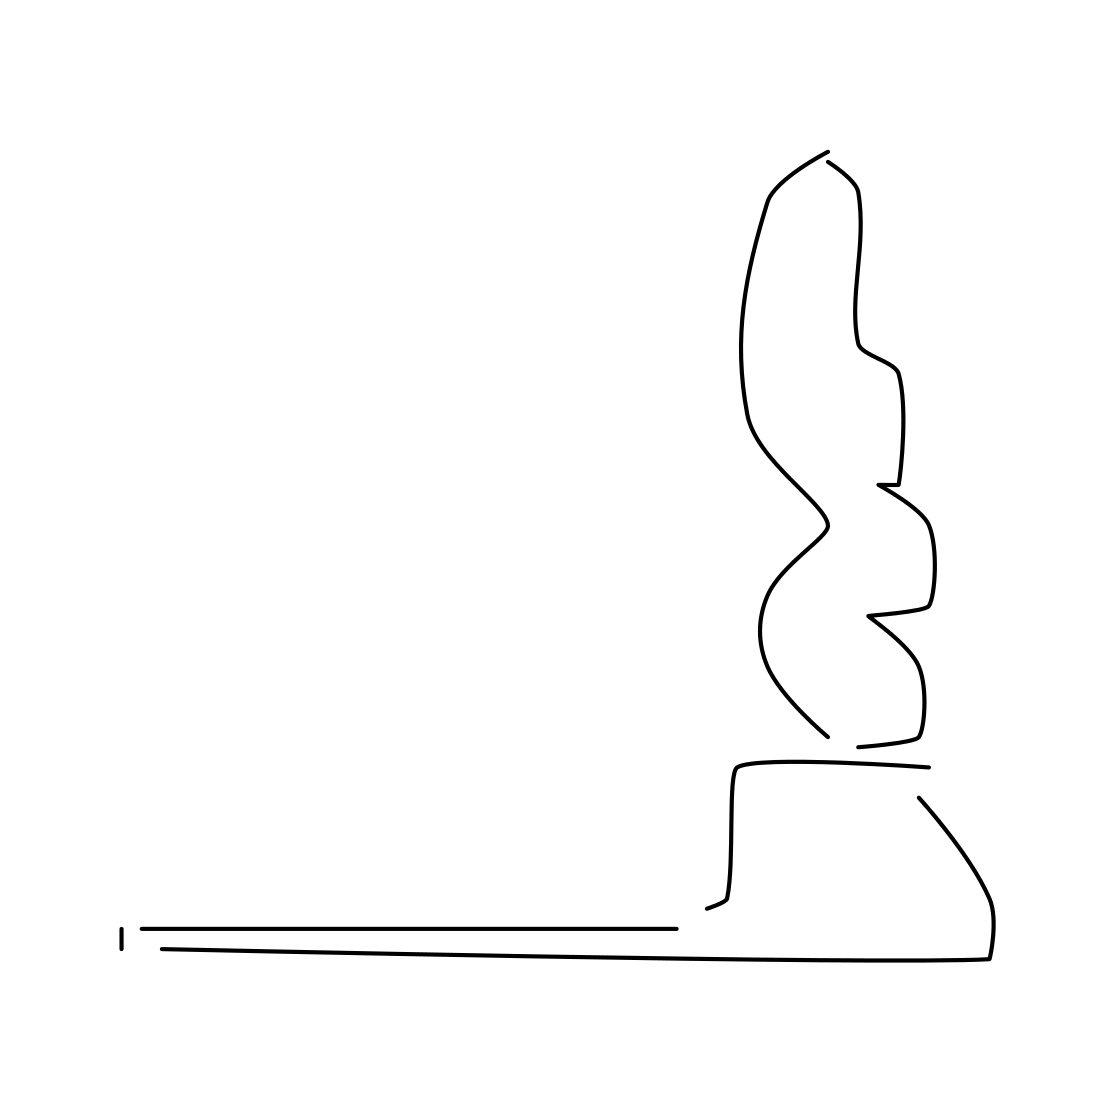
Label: pipe (for smoking)